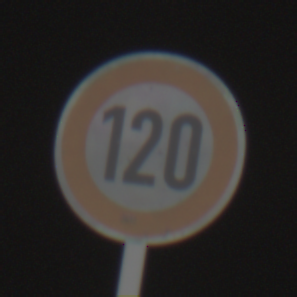
Verkehrszeichen: Geschwindigkeit120
Umgebung: Outdoor, Suburban
Tageszeit: MorningAfternoon
Wetter: Clear
Licht: Natural
Jahreszeit: NotSpecified
Kontrast: HighContrast